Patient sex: M
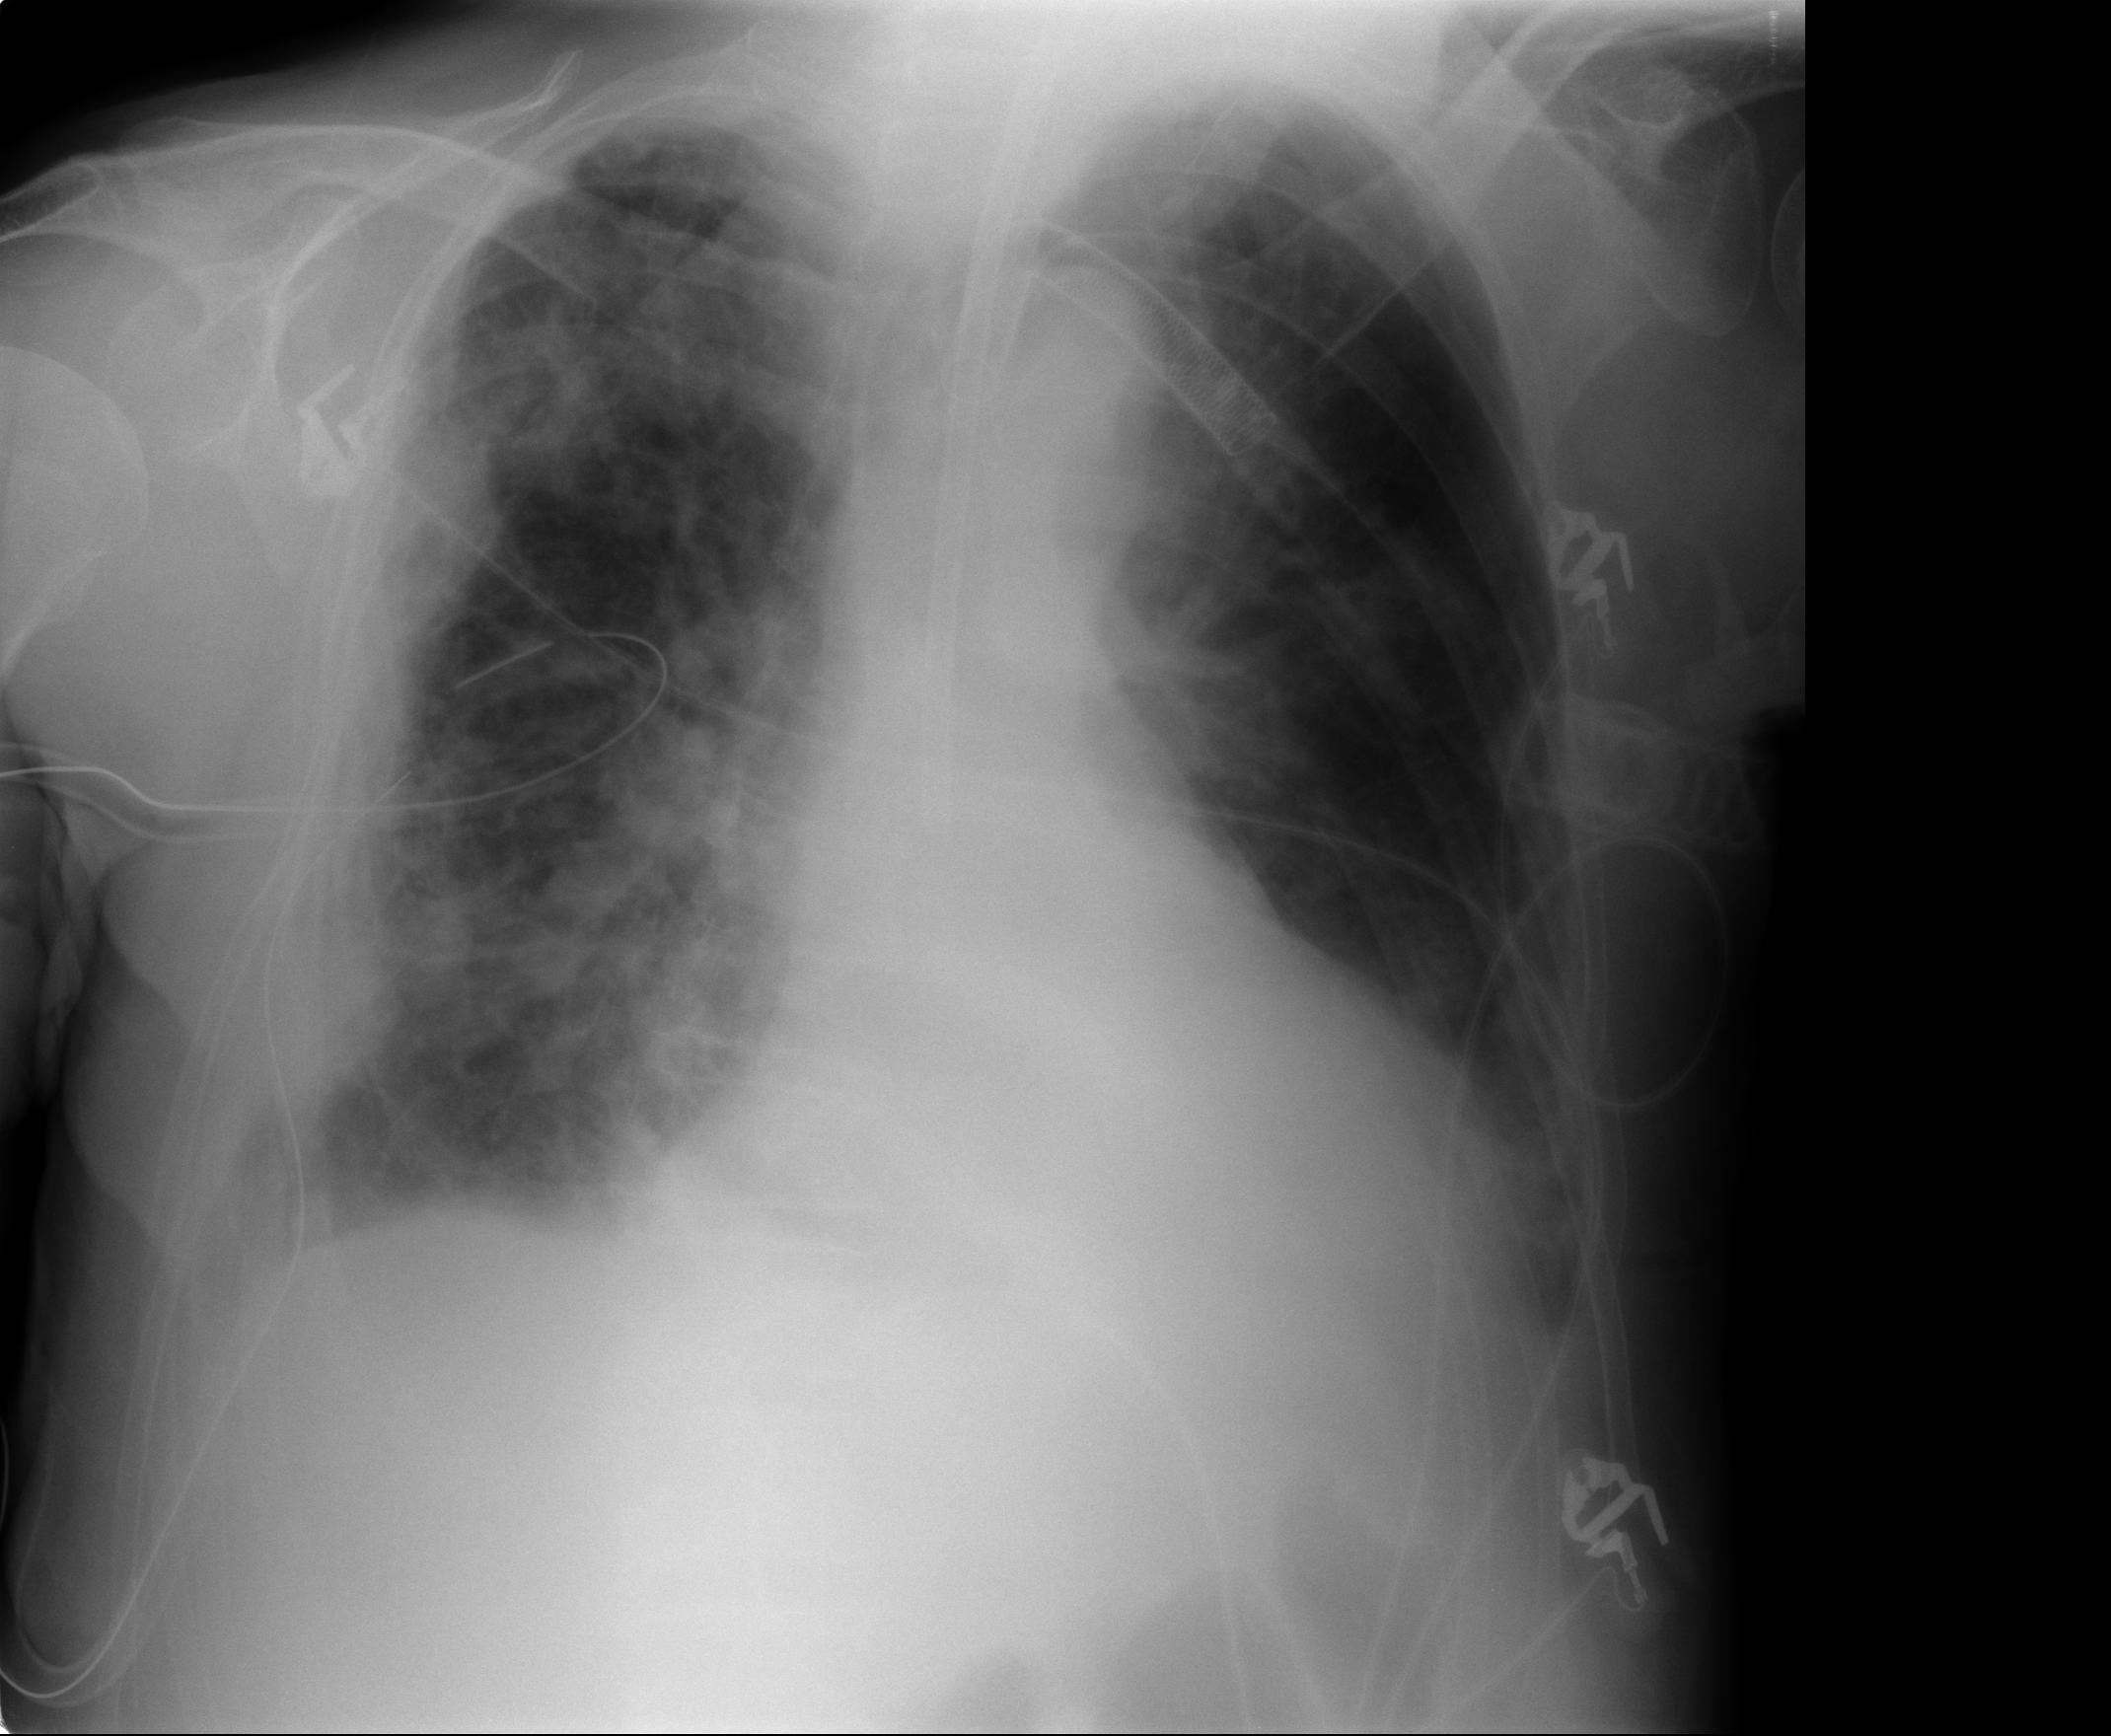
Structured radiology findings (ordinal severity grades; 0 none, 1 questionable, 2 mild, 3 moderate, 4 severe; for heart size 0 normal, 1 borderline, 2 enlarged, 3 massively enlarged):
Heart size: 0
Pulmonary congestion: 2
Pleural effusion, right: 2
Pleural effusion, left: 2
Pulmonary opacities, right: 3
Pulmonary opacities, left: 1
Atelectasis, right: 2
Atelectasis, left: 1